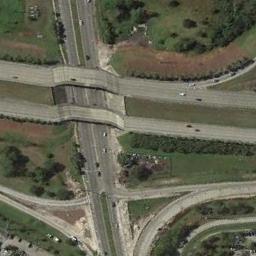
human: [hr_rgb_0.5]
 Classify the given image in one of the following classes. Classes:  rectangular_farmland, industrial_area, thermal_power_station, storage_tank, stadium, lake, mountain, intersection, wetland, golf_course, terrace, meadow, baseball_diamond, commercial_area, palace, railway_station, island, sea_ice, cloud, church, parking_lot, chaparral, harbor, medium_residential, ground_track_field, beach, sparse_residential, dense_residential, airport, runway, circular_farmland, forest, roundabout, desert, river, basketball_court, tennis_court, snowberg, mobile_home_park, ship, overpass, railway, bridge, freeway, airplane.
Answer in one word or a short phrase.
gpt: overpass